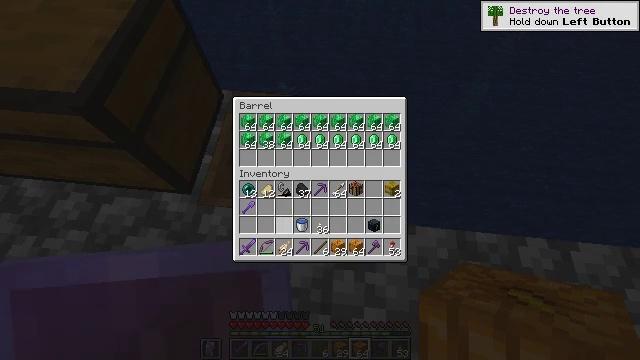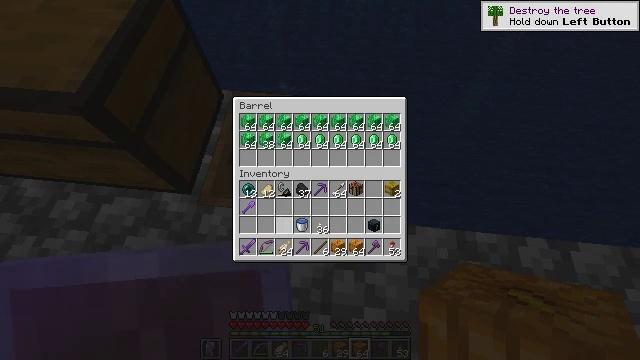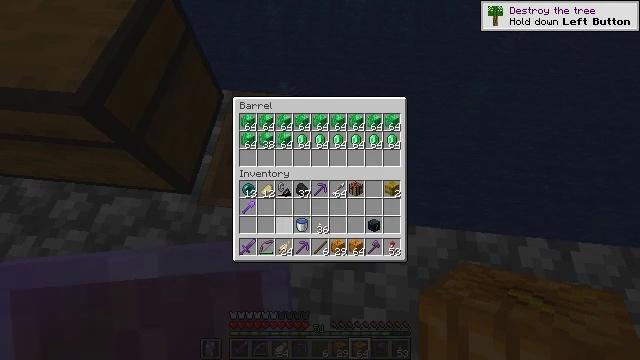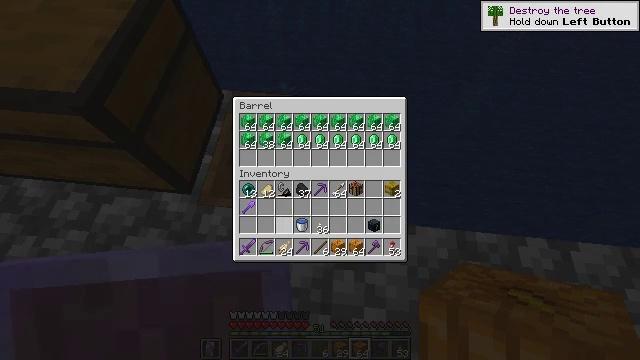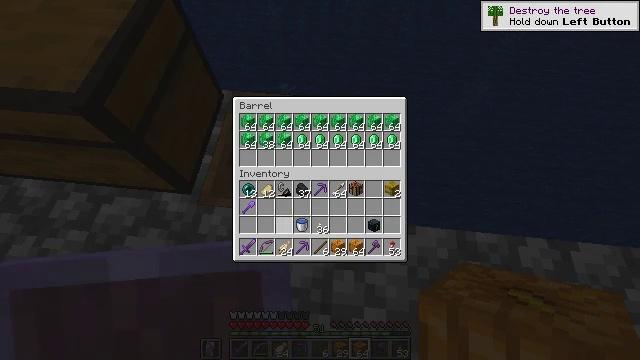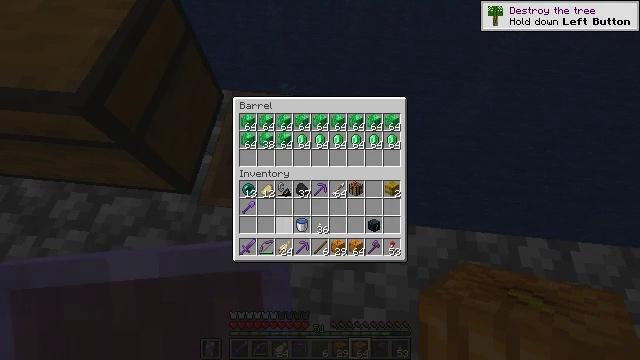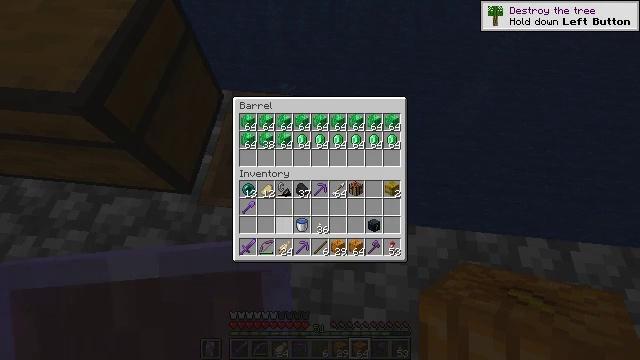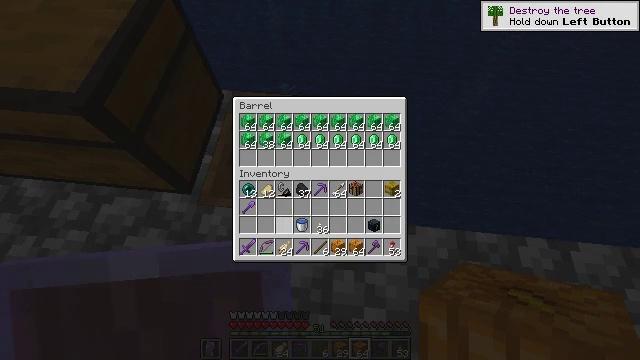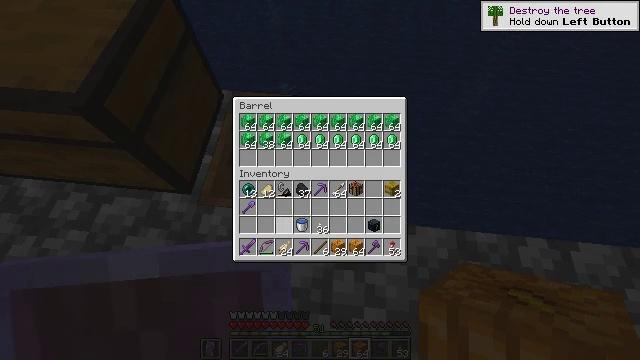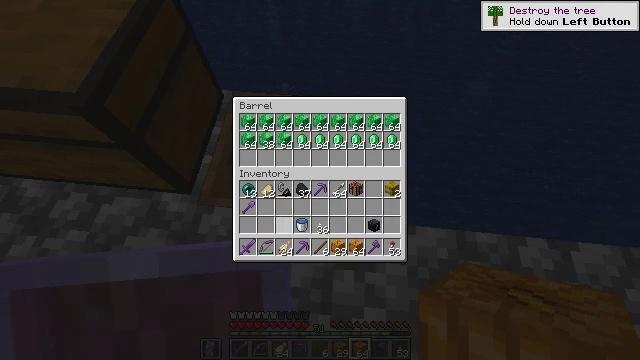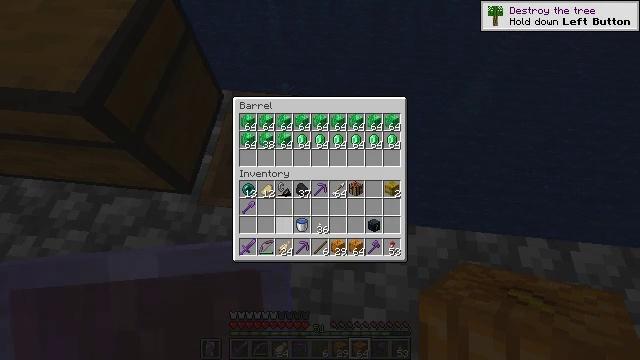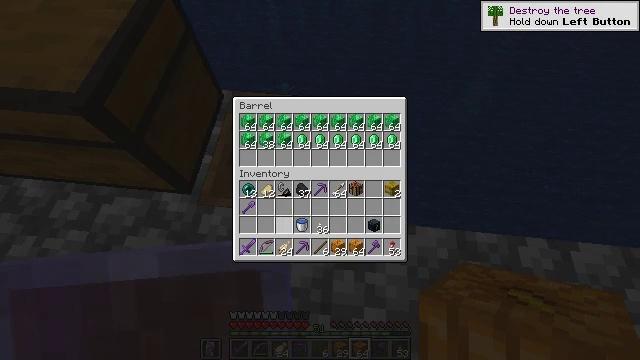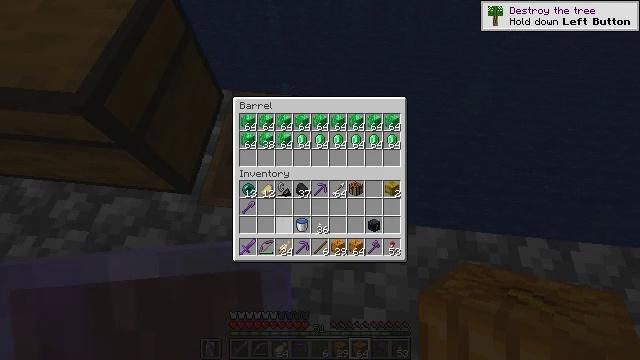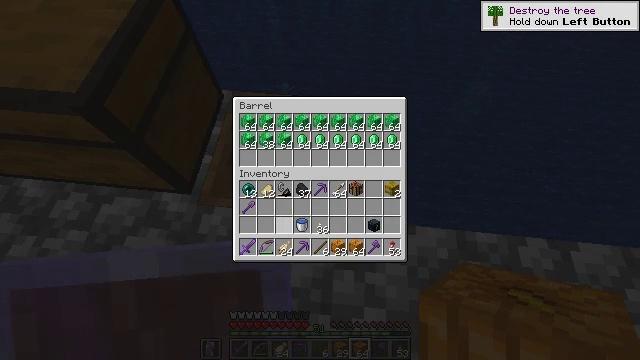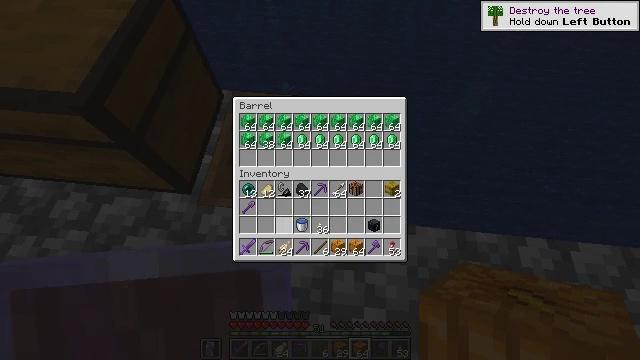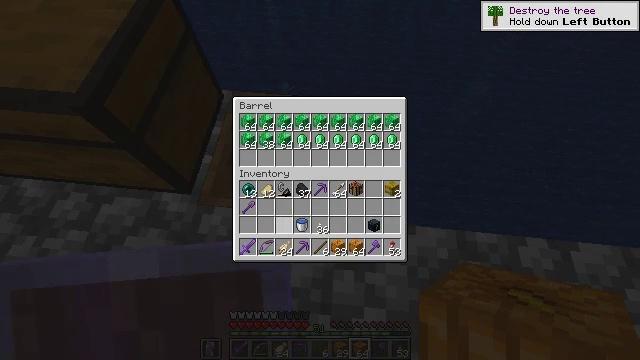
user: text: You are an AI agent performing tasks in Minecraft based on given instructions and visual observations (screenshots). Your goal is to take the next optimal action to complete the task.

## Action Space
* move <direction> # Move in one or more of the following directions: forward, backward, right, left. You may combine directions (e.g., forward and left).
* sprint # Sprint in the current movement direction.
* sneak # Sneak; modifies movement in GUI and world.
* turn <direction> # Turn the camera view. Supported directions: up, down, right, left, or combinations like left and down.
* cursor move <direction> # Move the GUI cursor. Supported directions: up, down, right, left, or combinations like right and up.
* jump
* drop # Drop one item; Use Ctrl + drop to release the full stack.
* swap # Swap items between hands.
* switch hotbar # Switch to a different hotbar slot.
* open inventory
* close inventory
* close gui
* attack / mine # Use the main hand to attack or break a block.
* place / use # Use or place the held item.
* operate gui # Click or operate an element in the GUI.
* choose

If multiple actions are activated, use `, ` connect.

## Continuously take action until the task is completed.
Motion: motion action
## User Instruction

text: Open the crafting table and craft a lantern.
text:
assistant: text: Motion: sneak
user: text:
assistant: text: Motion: sneak
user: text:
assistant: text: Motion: sneak
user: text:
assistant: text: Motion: sneak
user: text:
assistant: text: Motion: no_op
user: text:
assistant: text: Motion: no_op
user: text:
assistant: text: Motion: no_op
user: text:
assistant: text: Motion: no_op
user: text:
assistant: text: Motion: no_op
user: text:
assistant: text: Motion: no_op
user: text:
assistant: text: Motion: no_op
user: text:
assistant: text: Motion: no_op
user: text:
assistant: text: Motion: no_op
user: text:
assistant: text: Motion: no_op
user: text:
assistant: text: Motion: no_op
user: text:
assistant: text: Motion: no_op
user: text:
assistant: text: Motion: no_op
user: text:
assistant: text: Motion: no_op
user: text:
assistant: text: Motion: no_op
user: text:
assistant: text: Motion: no_op
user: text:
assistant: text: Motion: no_op
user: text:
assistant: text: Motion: no_op
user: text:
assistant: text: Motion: no_op
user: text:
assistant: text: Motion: no_op
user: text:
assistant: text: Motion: no_op
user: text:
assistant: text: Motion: no_op
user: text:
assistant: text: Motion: no_op
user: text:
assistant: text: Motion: no_op
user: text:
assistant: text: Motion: no_op
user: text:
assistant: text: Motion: no_op